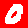
Digit: 0